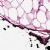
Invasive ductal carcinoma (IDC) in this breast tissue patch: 0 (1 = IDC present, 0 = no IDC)